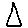
Label: triangle